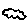
Label: cloud